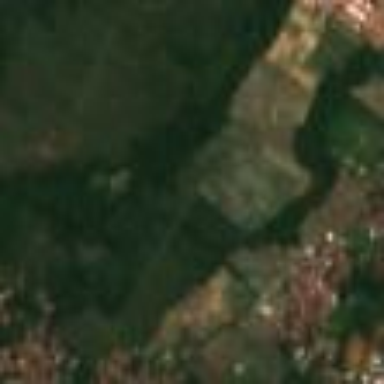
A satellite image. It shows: Farmland with rice crops being cultivated. The rice field is used to produce rice.